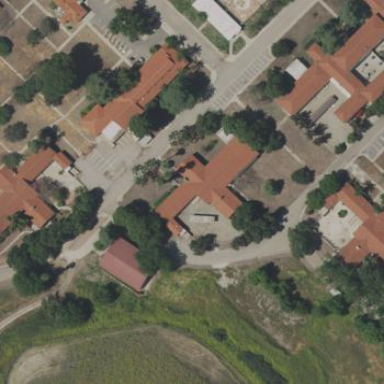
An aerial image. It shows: Hospital building.